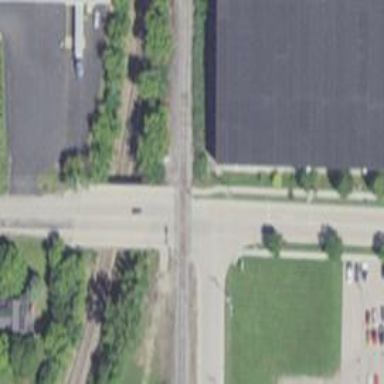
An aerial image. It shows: Railway crossing.